Field crop: maize
Growth stage: 1
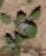
Species: chenopodium